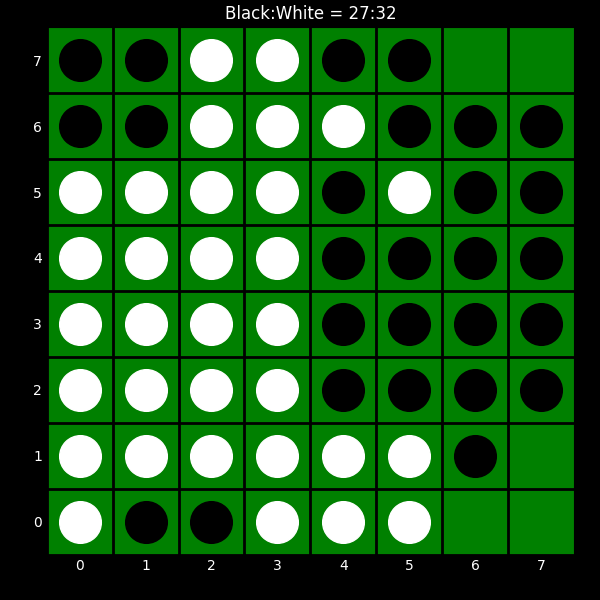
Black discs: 27
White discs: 32